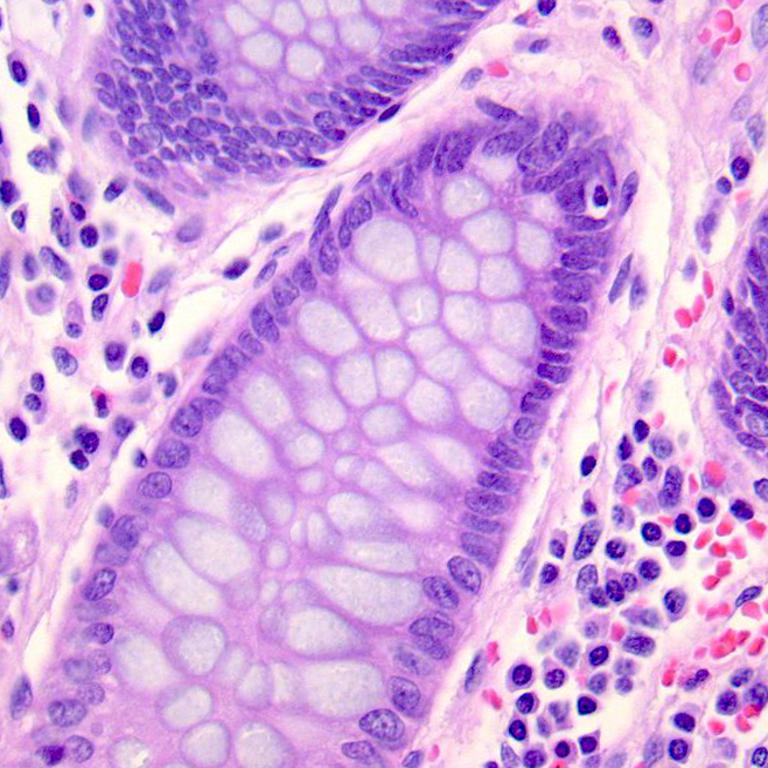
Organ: colon
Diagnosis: benign